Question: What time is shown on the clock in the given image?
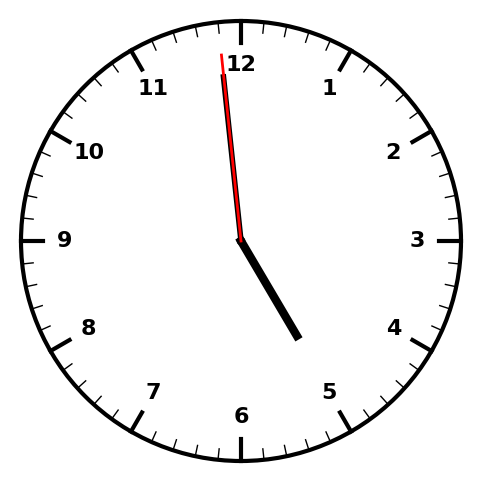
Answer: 04:58:59